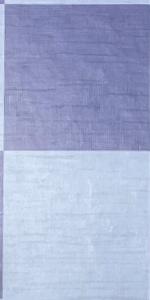
Label: Empty